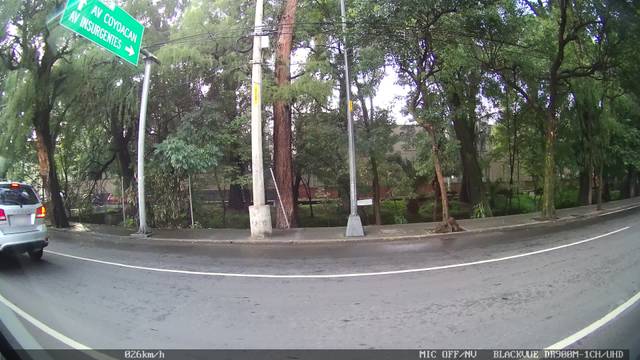
Region: Mexico
Coordinates: 19.352, -99.178